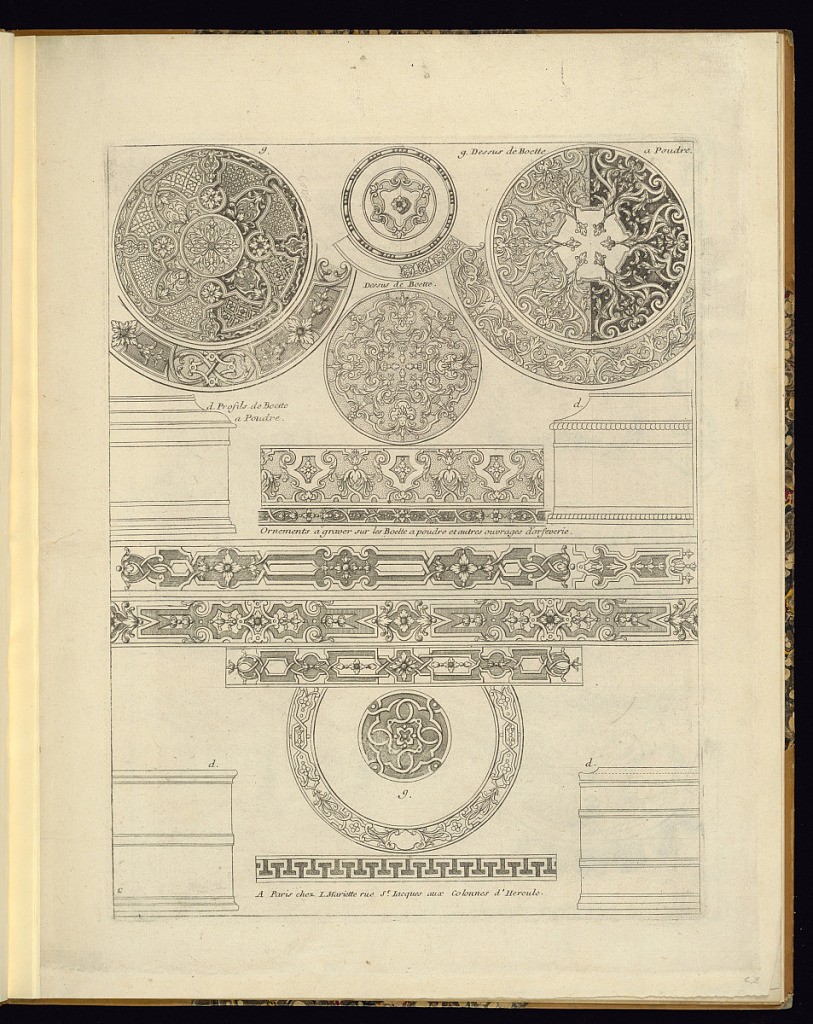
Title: Ornements à graver sur les Boette a poudre et autres ouvrages d’orfeverie
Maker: Masson, French, active late 17th and early 18th century
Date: late 17th–early 18th century
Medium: Etching and engraving on paper
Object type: Print
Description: Ornament for use on boxes and other works made by goldsmiths, including designs for circular lids, friezes or borders of repeated patterns, along with box designs outlined in profile featuring strapwork, meander patterns, fleurons, flowers, scrolling leaves, acanthus leaves, rosettes, diaper patterns, mascarons (masks), and gadrooning. The designs are identified with lettered inscriptions. The plate is titled and numbered.